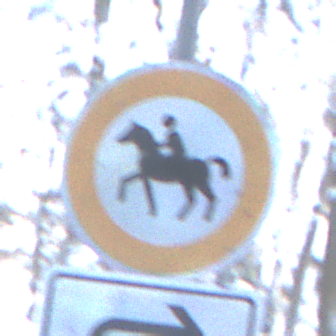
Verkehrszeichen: VerbotReiter
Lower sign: RichtungsangabeDurchPfeile5
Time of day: MorningAfternoon
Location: Outdoor (Nature)
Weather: Clear
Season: Winter
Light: Natural